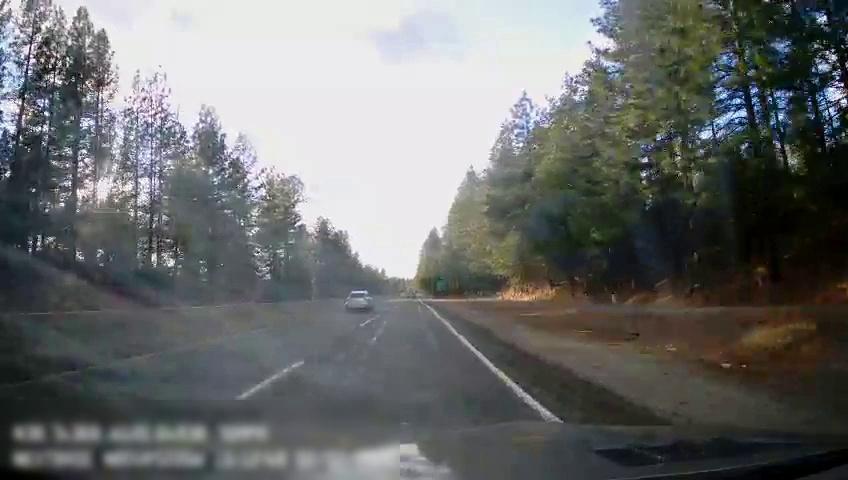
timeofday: Day
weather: Sunny
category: Drivable Space
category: Vehicles | Car
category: Lanes | Alternate Lane
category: Lanes | Current Lane
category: Lanes | Alternate Lane
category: Traffic | Signs